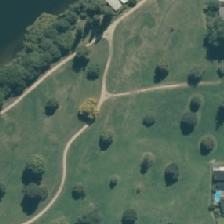
Land cover: urban_parkland